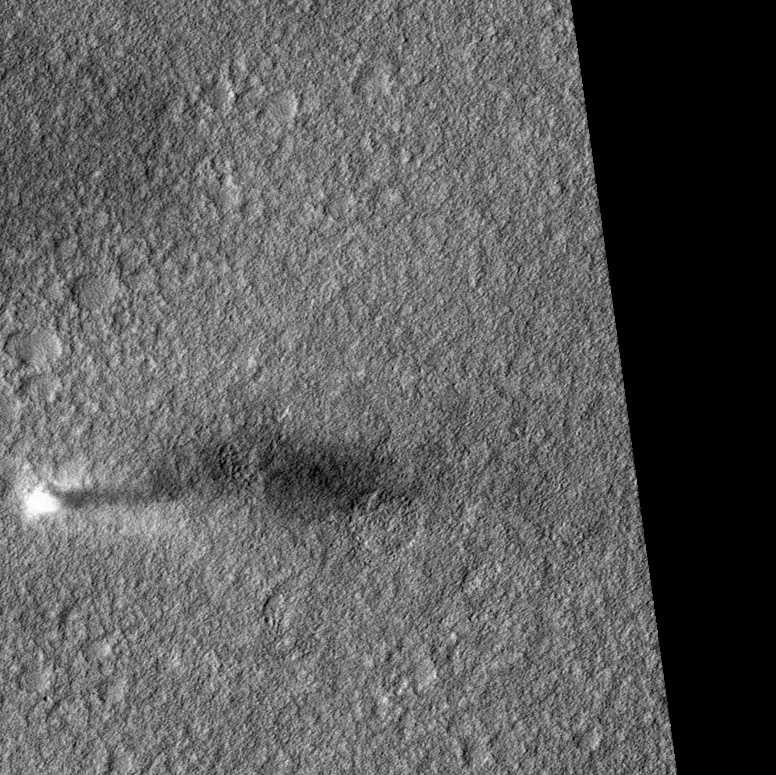
Label: dustdevil